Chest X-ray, AP view. Patient: 57 years old, sex M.
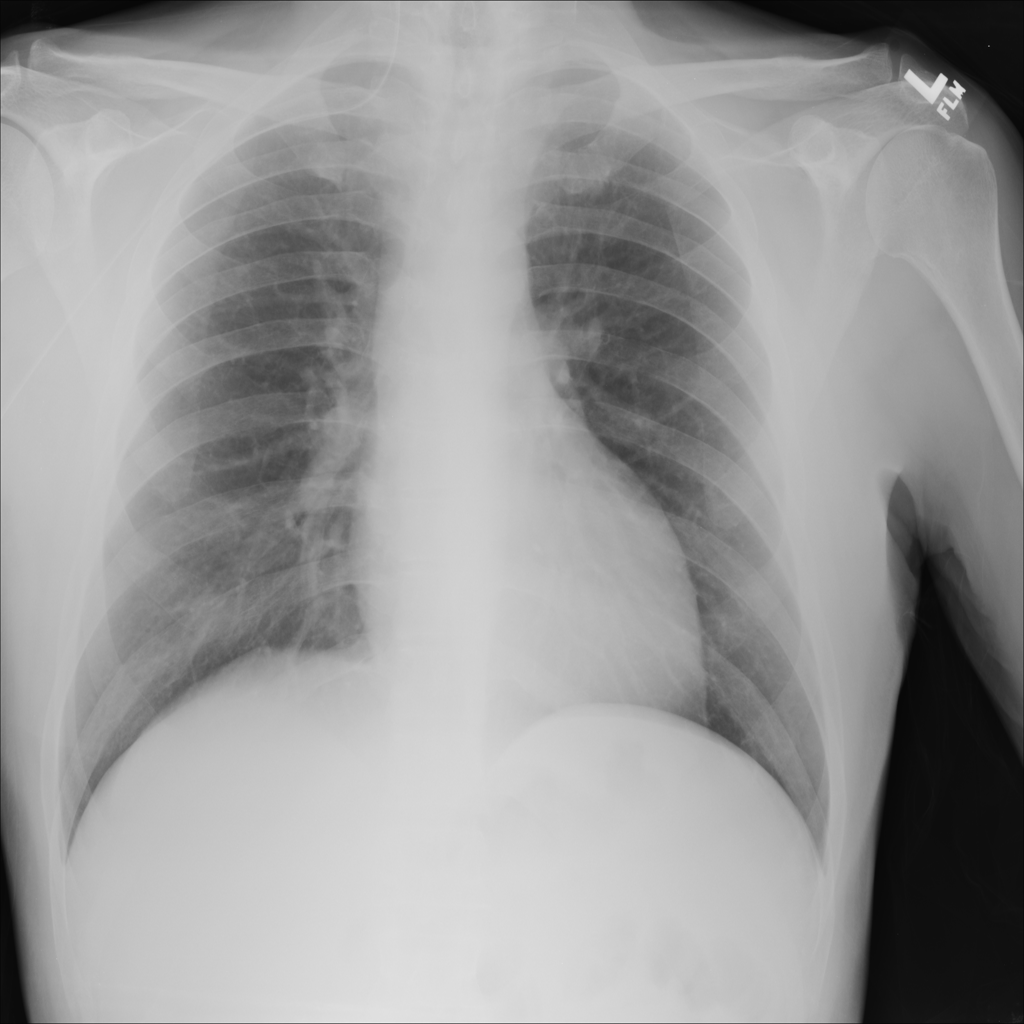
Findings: No Finding